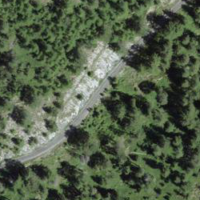
EUNIS habitat code: 43
Species observed at this site:
Scopula marginepunctata